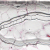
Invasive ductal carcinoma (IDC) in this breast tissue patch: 0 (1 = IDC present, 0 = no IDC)